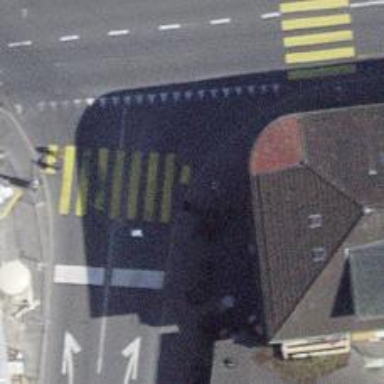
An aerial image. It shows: Kerb serving as barrier.